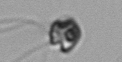
Label: flagellate_morphotype1